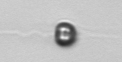
Label: Apedinella